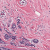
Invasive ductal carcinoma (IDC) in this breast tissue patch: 0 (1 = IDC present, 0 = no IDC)